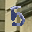
Label: 5